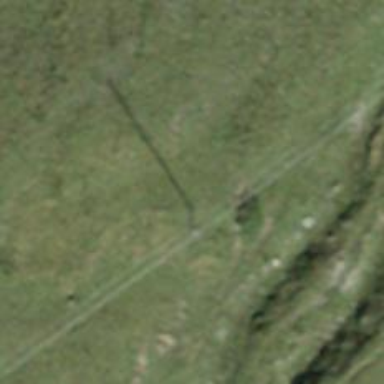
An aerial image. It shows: Power pole.